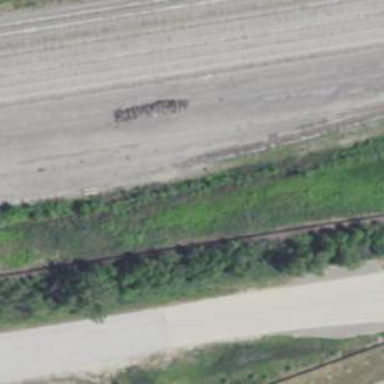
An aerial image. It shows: Abandoned railway yard.